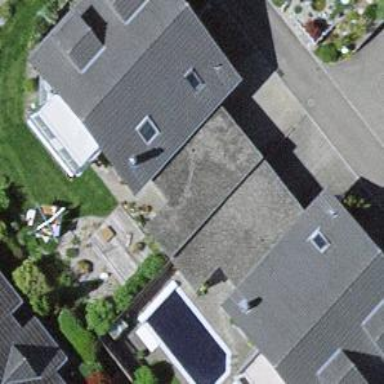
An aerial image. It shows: Garage building.